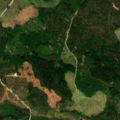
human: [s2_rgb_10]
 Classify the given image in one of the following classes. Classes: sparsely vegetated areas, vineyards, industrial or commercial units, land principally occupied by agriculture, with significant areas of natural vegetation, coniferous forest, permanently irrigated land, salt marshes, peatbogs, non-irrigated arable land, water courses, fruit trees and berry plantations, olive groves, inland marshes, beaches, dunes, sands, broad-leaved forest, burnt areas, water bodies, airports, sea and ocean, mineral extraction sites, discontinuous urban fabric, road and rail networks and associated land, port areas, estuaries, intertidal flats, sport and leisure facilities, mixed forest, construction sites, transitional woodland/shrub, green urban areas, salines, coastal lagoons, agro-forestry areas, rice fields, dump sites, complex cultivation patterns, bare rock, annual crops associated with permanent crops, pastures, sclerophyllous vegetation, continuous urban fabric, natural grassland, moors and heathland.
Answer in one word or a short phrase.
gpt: coniferous forest, mixed forest, transitional woodland/shrub, water bodies